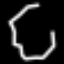
Label: octagon